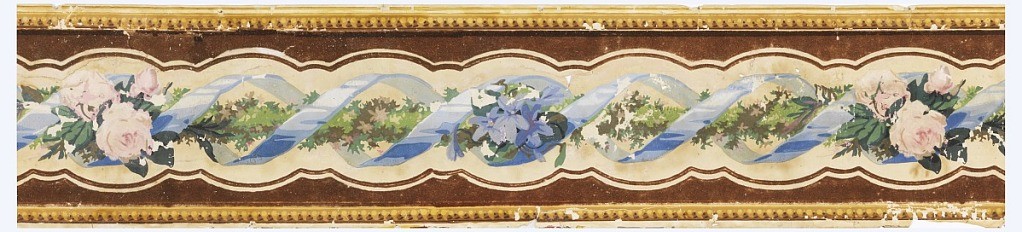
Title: Border
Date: ca. 1890
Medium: Machine-printed paper
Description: Baguette motif formed of blue ribbons and green rod, with alternating clusters of moss roses and forget-me-nots, printed in colors on a white field.